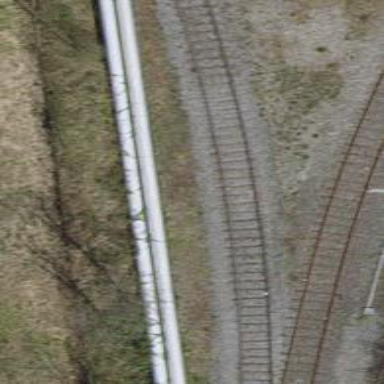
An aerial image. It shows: Single-track spur railway line.